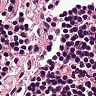
Metastatic tissue present: no